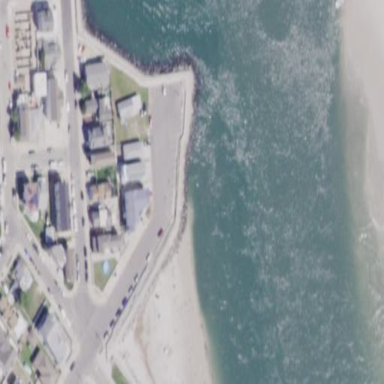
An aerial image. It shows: Breakwater constructed of rocks.